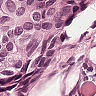
Metastatic tissue present: yes